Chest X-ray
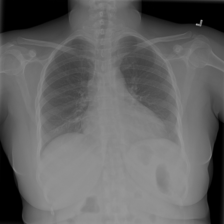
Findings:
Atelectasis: negative
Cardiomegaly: negative
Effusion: negative
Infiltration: negative
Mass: negative
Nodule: negative
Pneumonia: negative
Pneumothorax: negative
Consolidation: negative
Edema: negative
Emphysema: negative
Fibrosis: negative
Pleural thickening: negative
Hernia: negative